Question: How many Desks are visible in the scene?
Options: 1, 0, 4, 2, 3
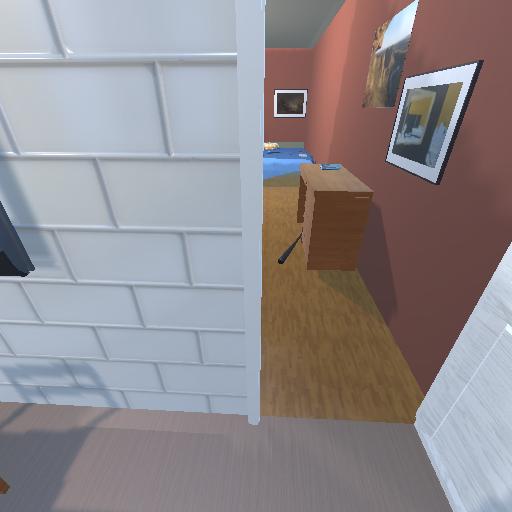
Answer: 1